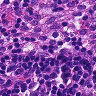
Metastatic tissue present: no